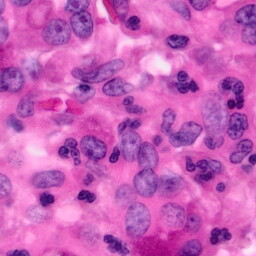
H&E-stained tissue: Pancreatic